Field crop: maize
Growth stage: 1
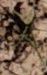
Species: lolium